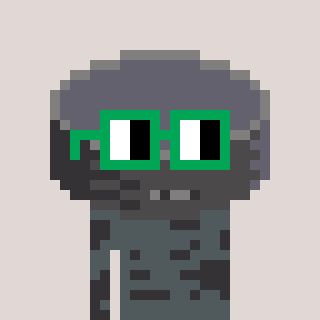
a pixel art character with square green glasses, a hockey puck-shaped head and a grayscale-colored body on a warm background